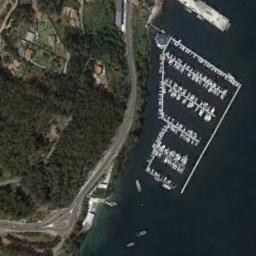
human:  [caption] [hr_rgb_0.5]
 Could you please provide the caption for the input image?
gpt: There are few docking stations in the harbor .

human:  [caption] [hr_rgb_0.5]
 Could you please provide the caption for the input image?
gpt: Neatly moored some ships on the sea next to the forest harbor .

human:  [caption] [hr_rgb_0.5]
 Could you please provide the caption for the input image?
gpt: There are many trees near the harbor .

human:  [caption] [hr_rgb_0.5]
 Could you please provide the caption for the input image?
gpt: The harbor has lots of neatly docked boats and a forest with some houses is next to the harbor .

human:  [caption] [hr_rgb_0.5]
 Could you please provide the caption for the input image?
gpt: There are many green trees beside the harbor with some ships .